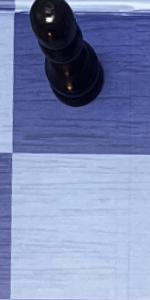
Label: Empty